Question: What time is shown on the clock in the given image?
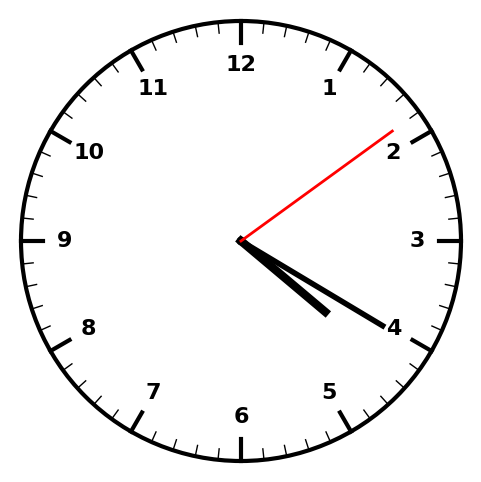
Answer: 04:20:09